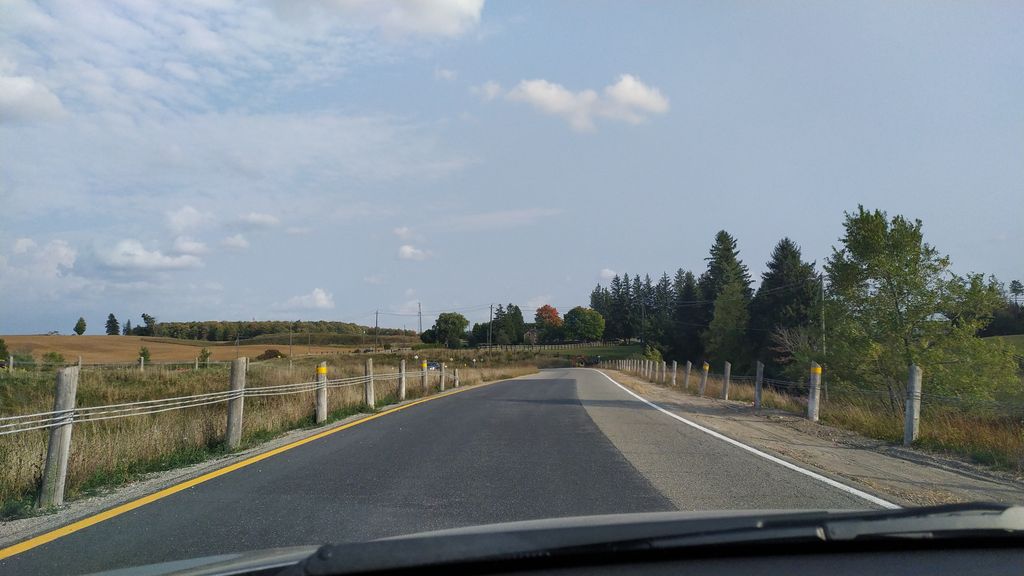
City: kitchener-waterloo